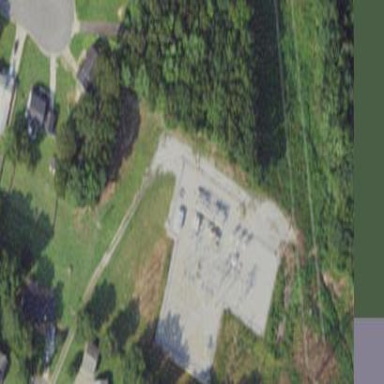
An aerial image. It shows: Distribution level power substation surrounded by fence.